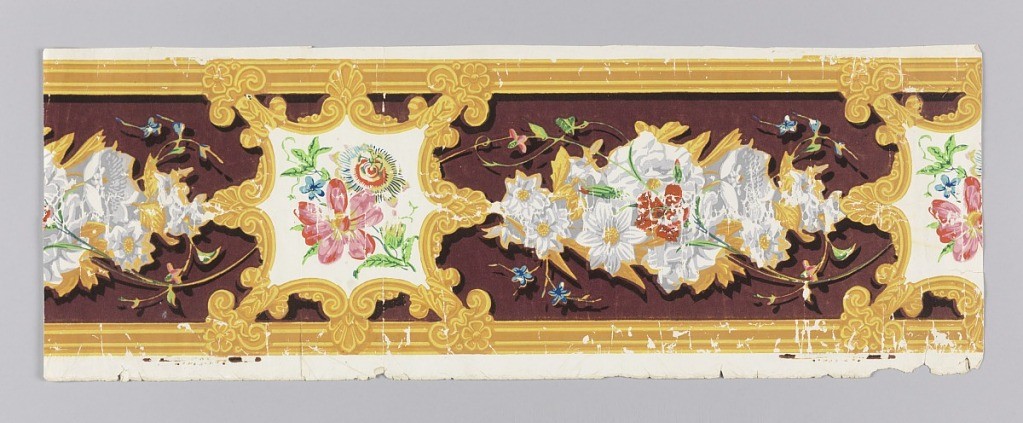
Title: Border
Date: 1835–45
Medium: Block-printed and flocked on handmade paper
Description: Between striped edgings, the wide central band contains flowers enframed by cartouches which are separated by garlands of flowers. Each cartouche has eight points alternating between palmettes and rosettes/acanthus leaves. The background is flocked; printed in yellow, gold, green, blue, red, pink and a purple flocked background.

H# 312 ?